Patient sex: M
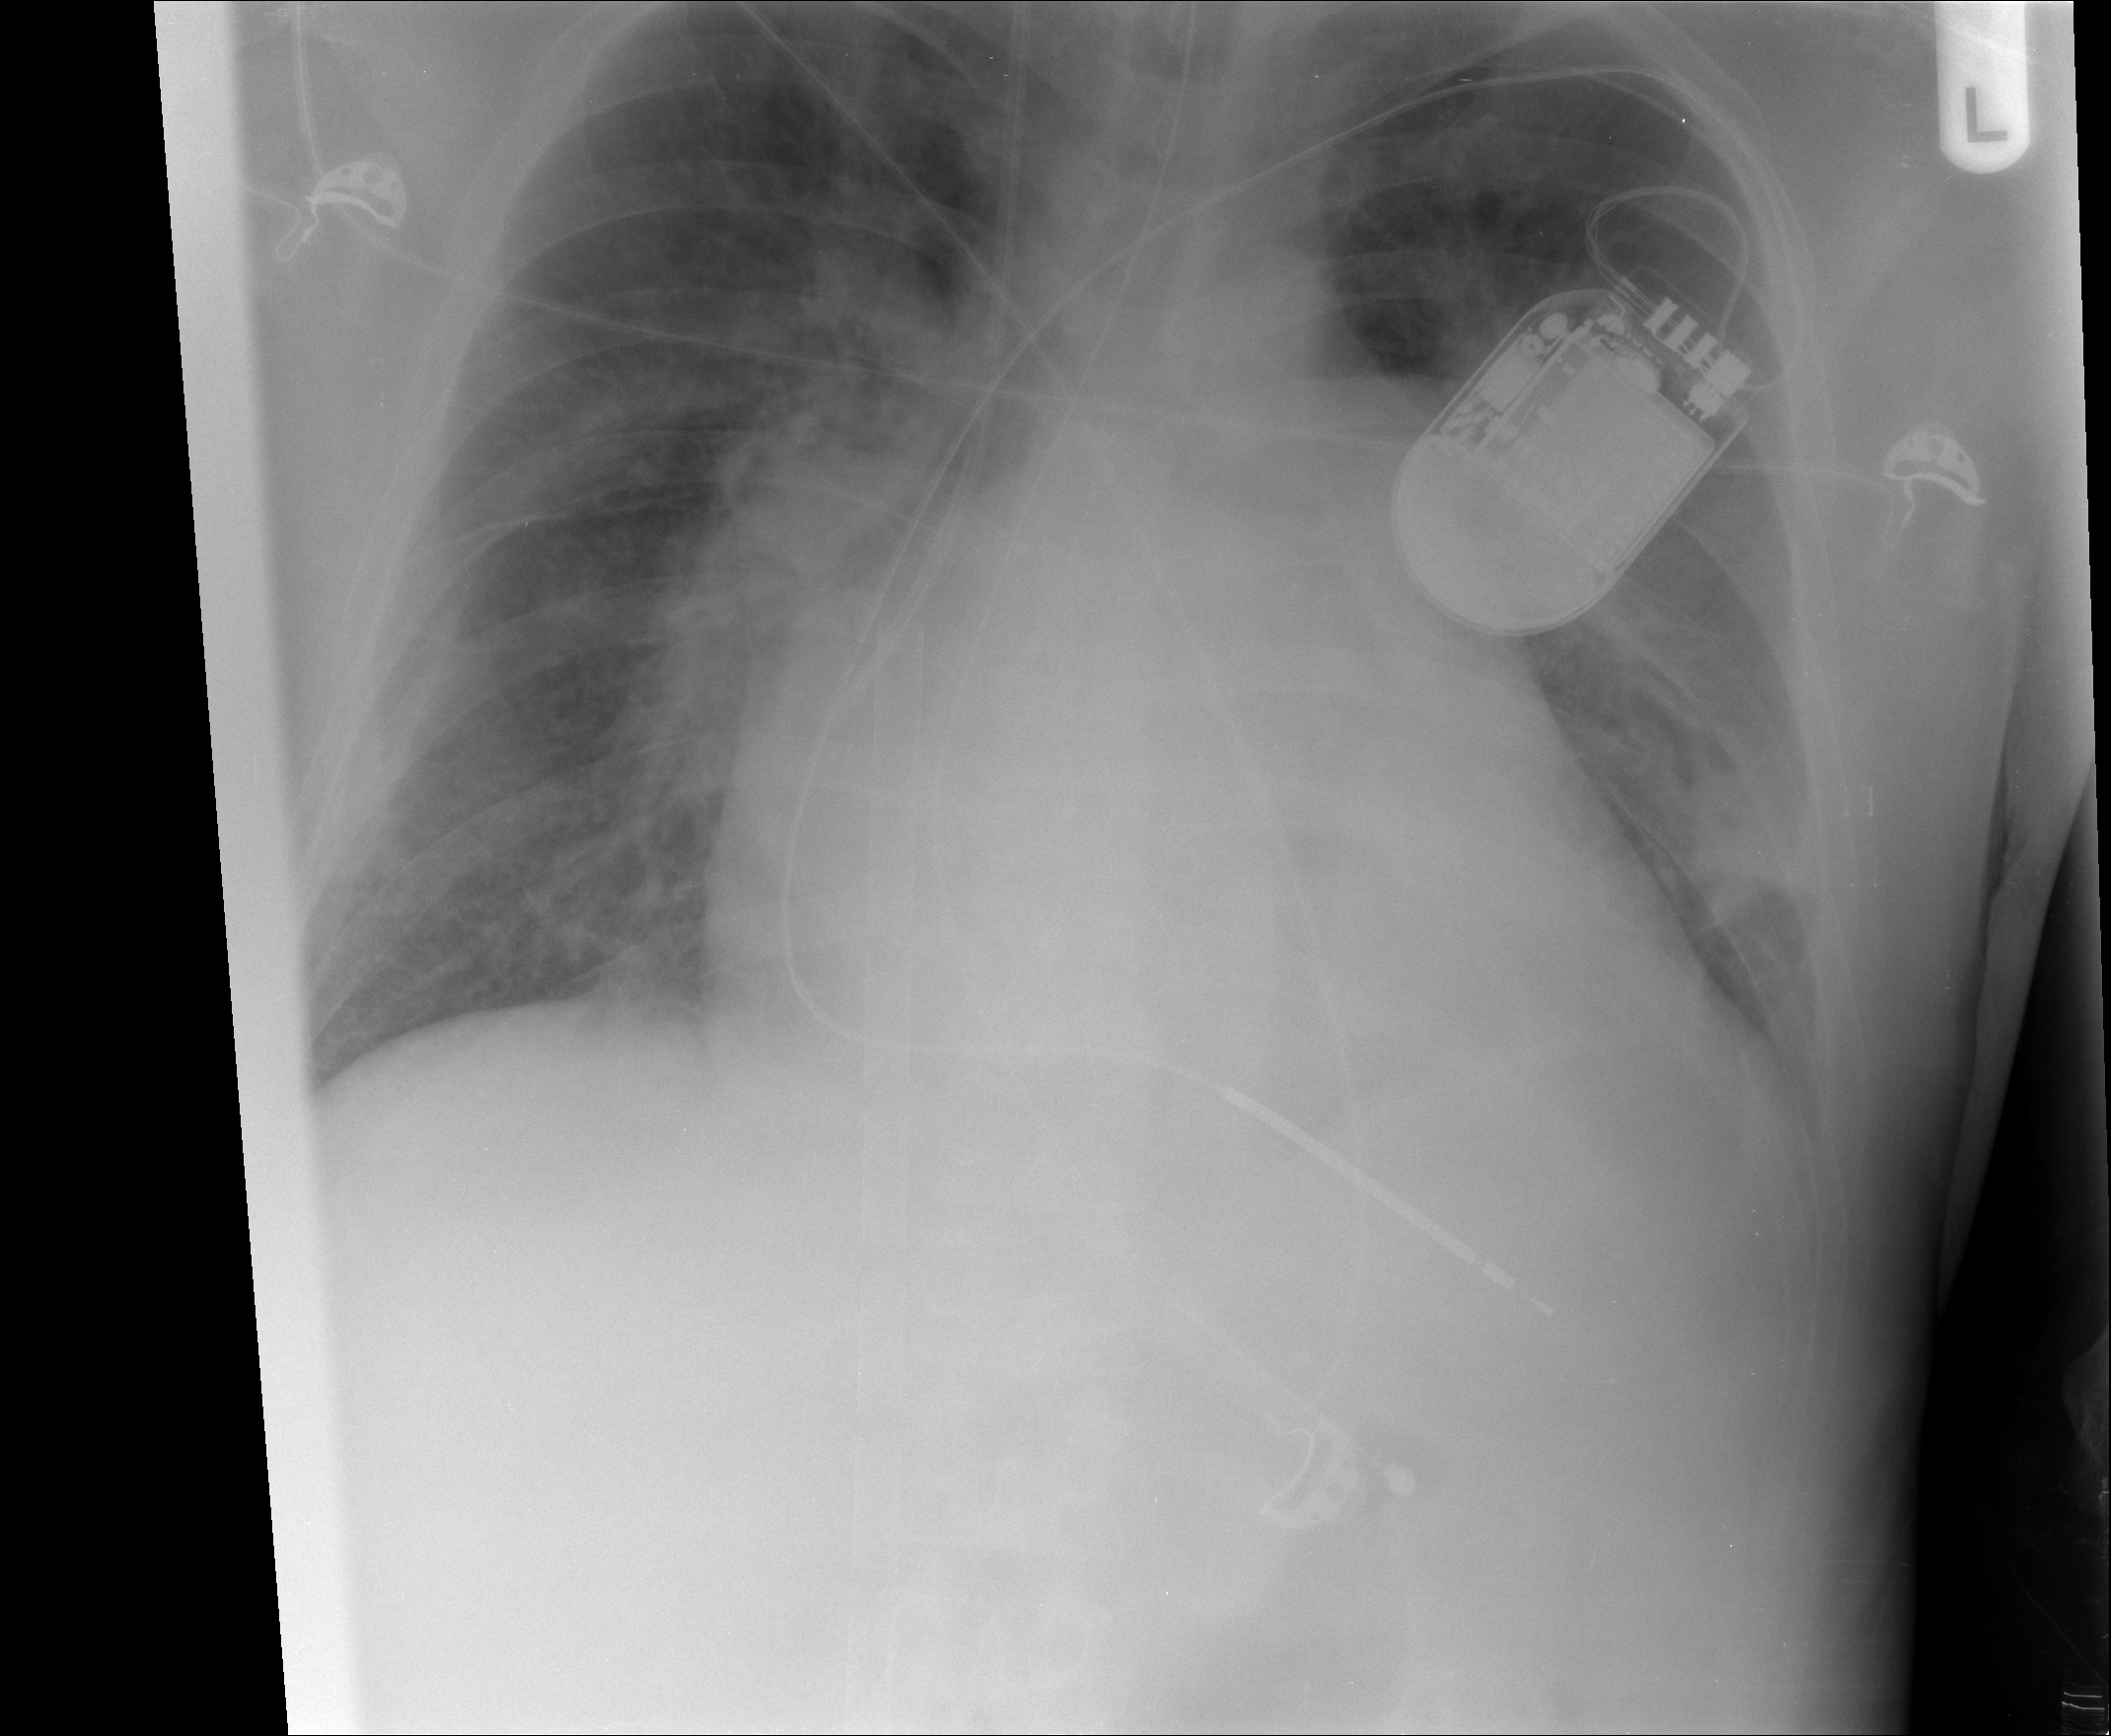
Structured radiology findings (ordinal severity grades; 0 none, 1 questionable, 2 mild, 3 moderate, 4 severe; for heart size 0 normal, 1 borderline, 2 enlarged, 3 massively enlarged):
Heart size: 3
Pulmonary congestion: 2
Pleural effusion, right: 0
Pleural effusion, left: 1
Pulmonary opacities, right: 2
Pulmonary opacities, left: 2
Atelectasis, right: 2
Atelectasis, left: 3